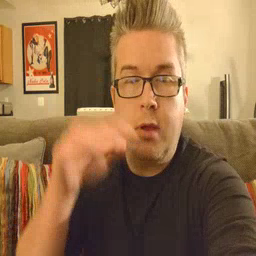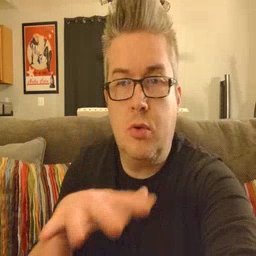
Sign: backyard